Question: This is my current PHP code
'''
while ($row = mysql_fetch_array($result))
{
$post = new Post();
$post->setId($row['post_id']);
$post->setBody($row['post_body']);
$post->setImage($row['post_imgurl']);
$post->setStamp($row['post_stamp']);
$postList[] = $post;
}
return array('post'=> $postList);
}
'''
and this is its <URL>.
How can i make my JSON more readable like below and remove '/' the character?
More readable output:

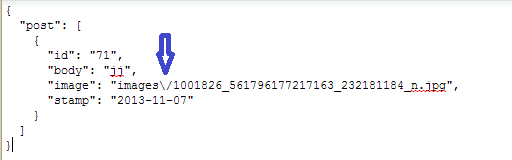
Answer: If you want readable JSON, then read it in a tool designed to present JSON for reading (such as the Chrome JSONView extension). Don't try to munge raw data into particular patterns.
That said, you persuade PHP to munge the data in that fashion with:
'''
json_encode($data, JSON_PRETTY_PRINT | JSON_UNESCAPED_SLASHES);
'''